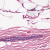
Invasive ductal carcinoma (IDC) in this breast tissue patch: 0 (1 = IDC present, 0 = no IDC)